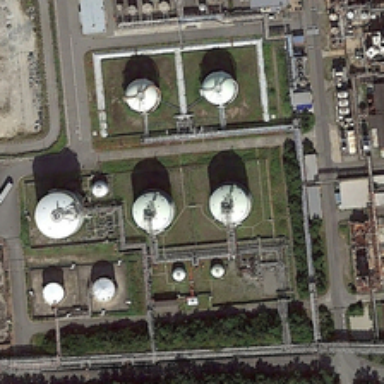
Some storage tanks are in a factory near a road with green trees .